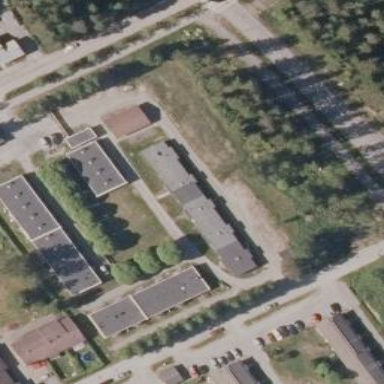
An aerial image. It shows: Terrace building.